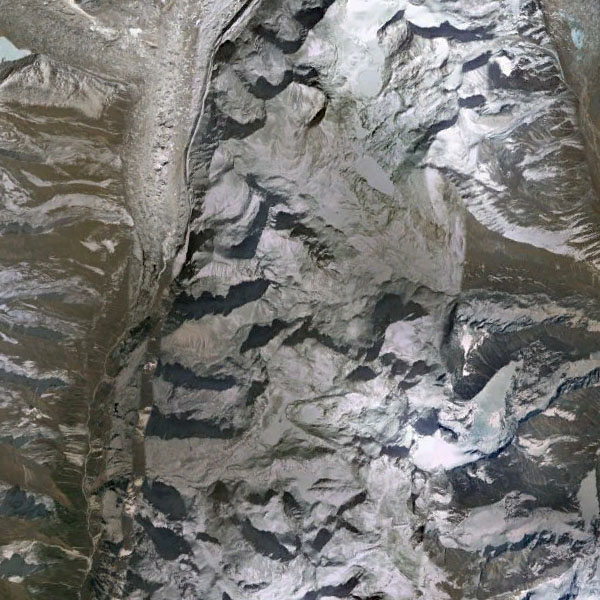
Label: Mountain